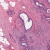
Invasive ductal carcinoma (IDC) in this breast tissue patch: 0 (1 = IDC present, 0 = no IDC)